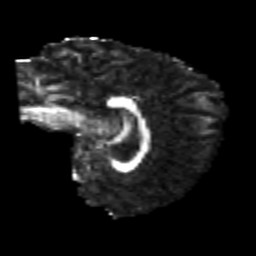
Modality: FA
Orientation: sagittal
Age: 25
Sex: female
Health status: healthy
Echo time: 0.074 s